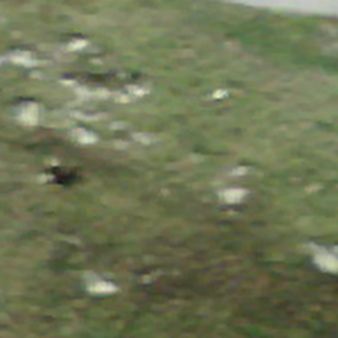
Label: other